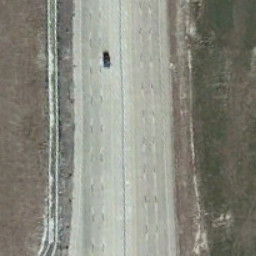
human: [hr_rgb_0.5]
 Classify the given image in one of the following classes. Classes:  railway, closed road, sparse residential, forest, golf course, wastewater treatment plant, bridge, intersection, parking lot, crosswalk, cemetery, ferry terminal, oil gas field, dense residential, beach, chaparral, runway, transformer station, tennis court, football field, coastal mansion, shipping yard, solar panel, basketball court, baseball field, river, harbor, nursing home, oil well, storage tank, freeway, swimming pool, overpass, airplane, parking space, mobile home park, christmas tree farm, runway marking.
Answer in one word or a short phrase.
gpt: freeway